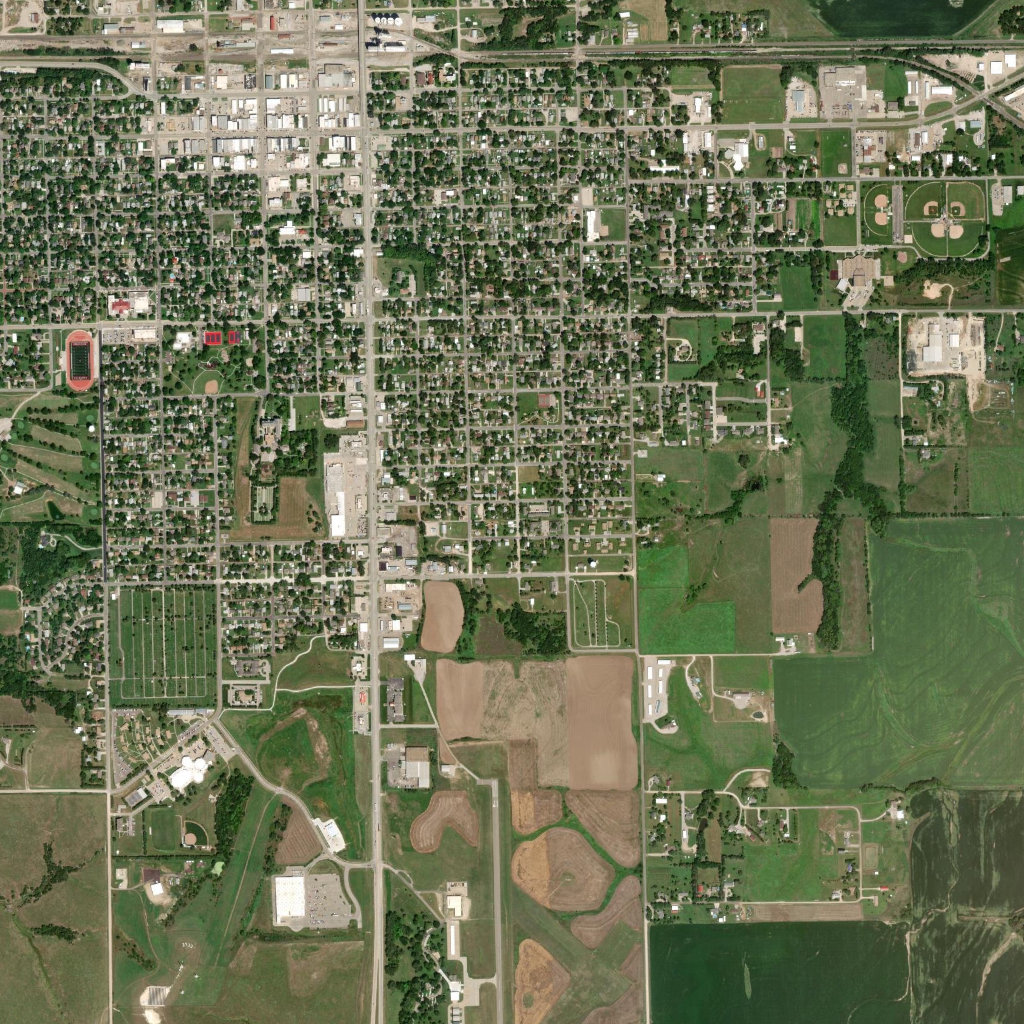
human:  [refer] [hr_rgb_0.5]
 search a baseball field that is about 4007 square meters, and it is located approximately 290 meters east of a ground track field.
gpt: <box>[[18, 36, 21, 38, 0]]</box>